Field crop: maize
Growth stage: 2
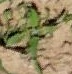
Species: atriplex